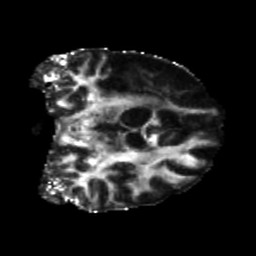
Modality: FA
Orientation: coronal
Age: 56
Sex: male
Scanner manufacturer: siemens
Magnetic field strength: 3 T
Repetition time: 5.25 s
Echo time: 0.08 s